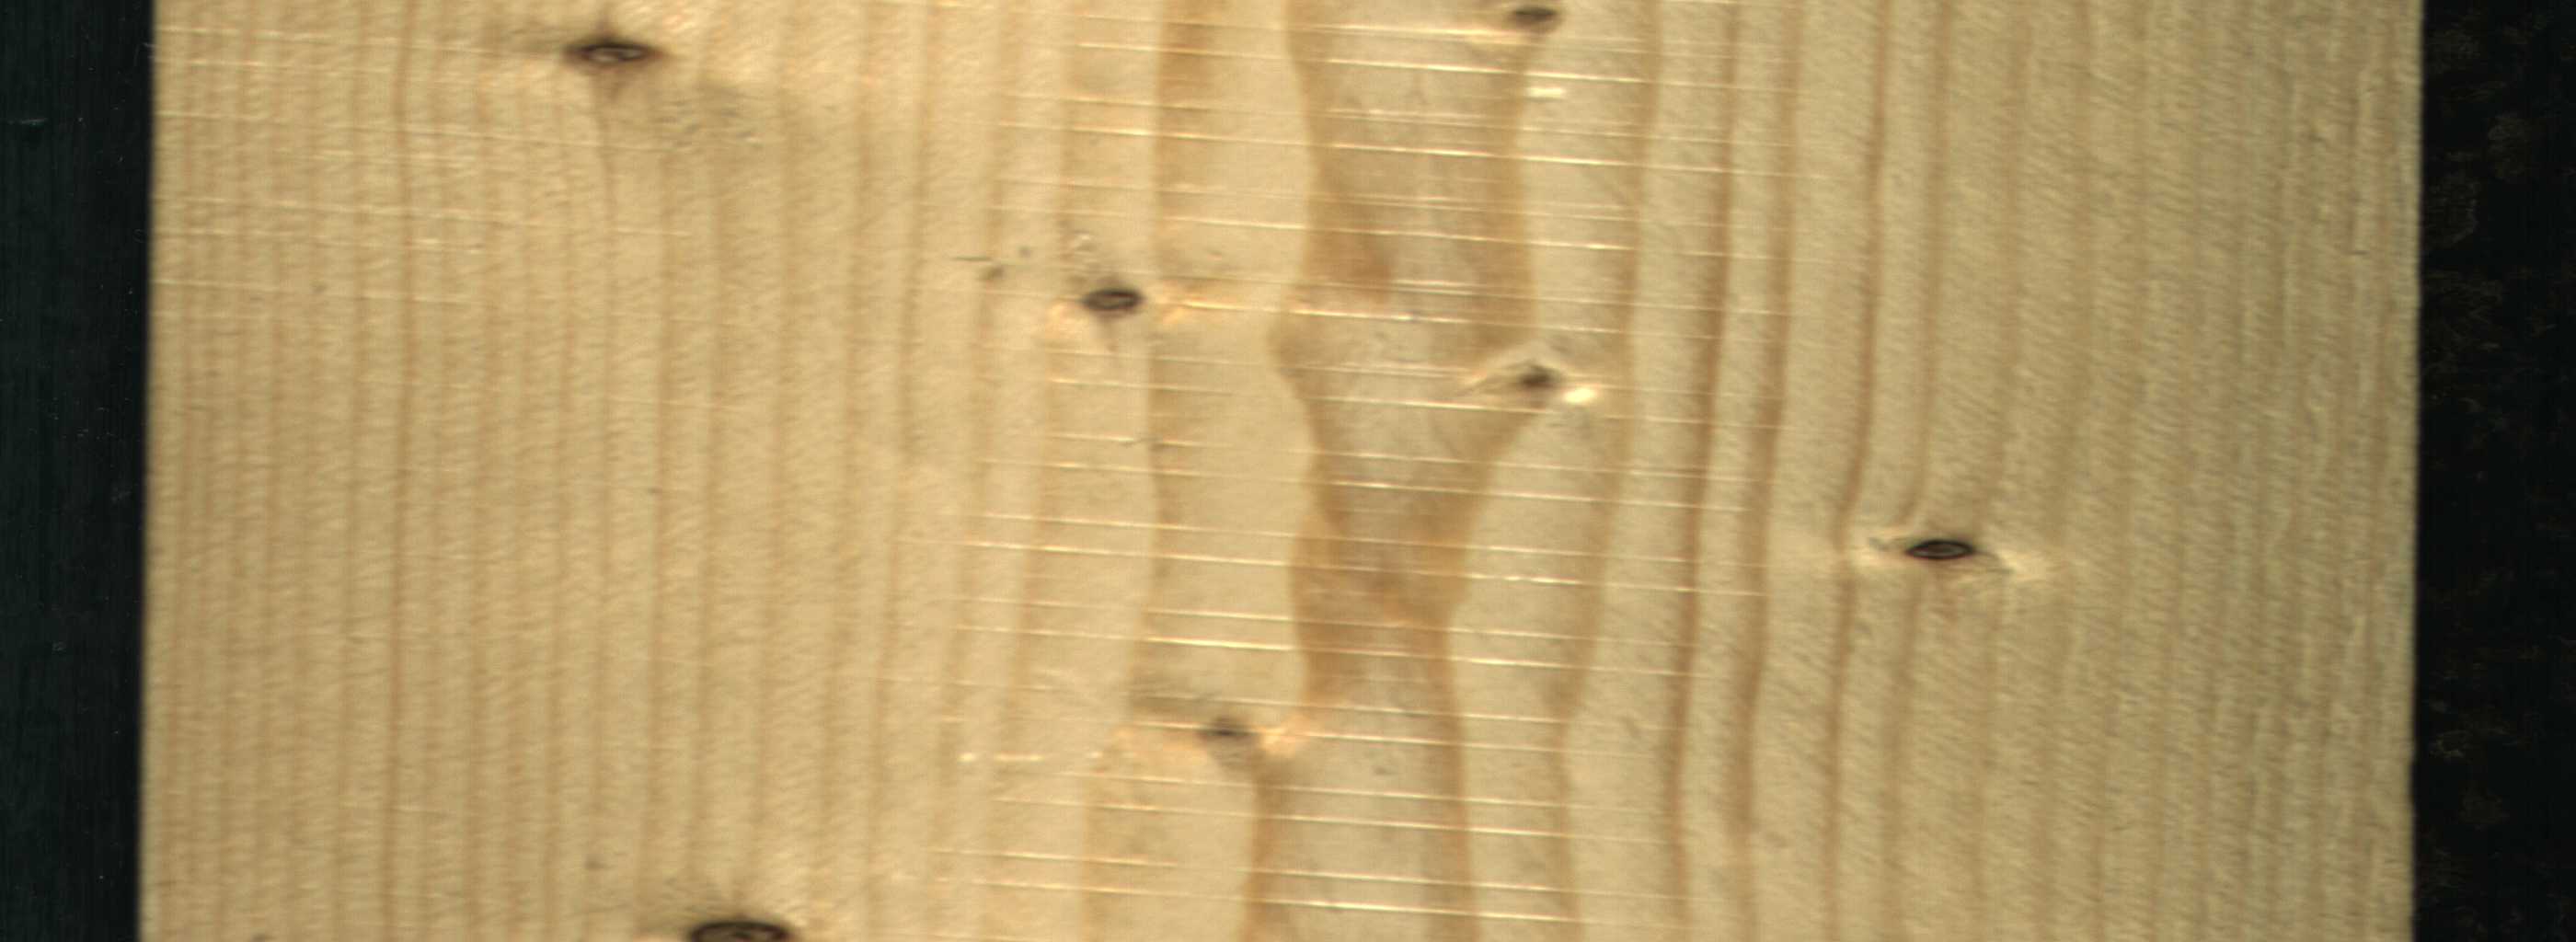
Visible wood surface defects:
Dead_Knot
Dead_Knot
Dead_Knot
Dead_Knot
Live_Knot
Live_Knot
Live_Knot